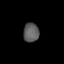
Tissue: lung
Cell type: Endothelial cells
Senescence score: 0.5563
Nuclear area (px): 293
Mean DAPI intensity: 91.983